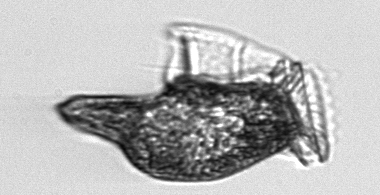
Label: Dinophysis_tripos